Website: apple-inc
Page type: customer-info-address
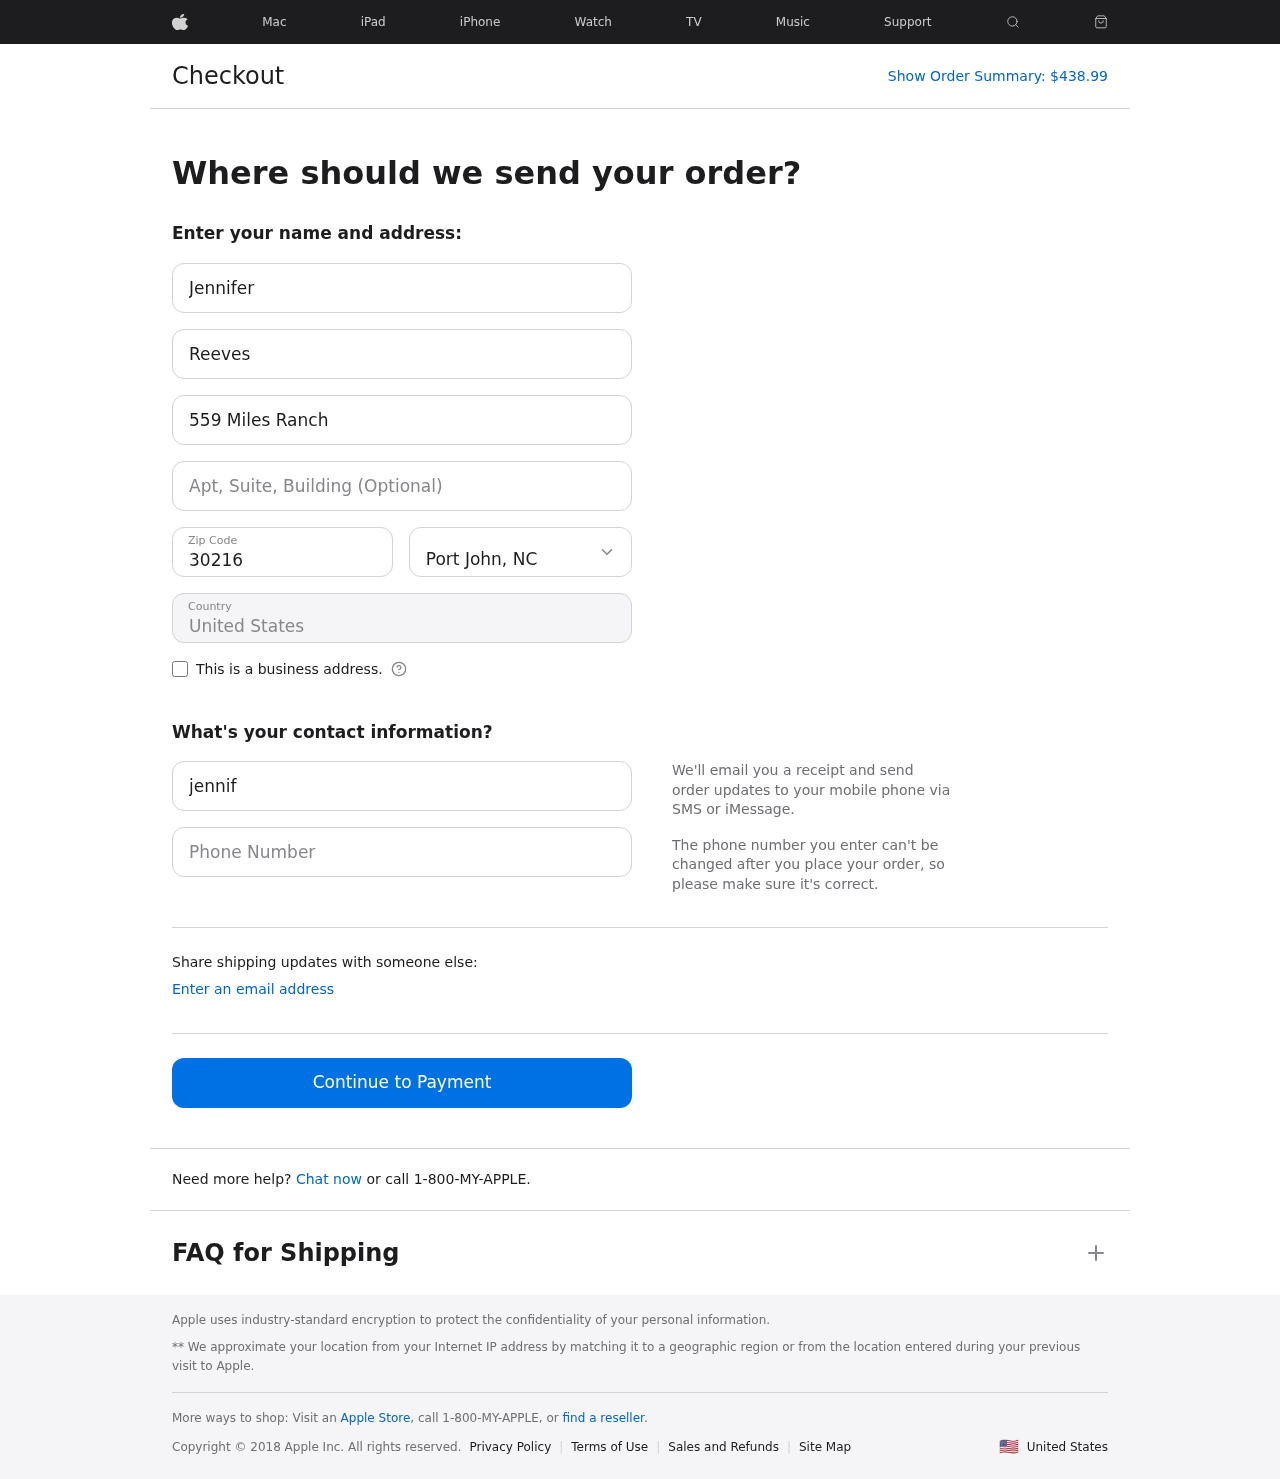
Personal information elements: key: PII_CITY_STATE
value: Port John, NC
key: PII_COUNTRY
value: United States
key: PII_EMAIL
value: jennifer_reeves@hotmail.com
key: PII_FIRSTNAME
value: Jennifer
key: PII_LASTNAME
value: Reeves
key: PII_PHONE
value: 6437584972
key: PII_POSTCODE
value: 30216
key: PII_STREET
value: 559 Miles Ranch
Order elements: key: ORDER_TOTAL
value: $438.99